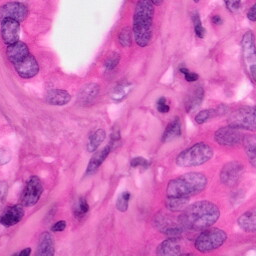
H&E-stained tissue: Pancreatic